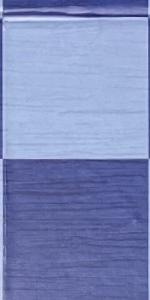
Label: Empty